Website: bh-photo
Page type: payment
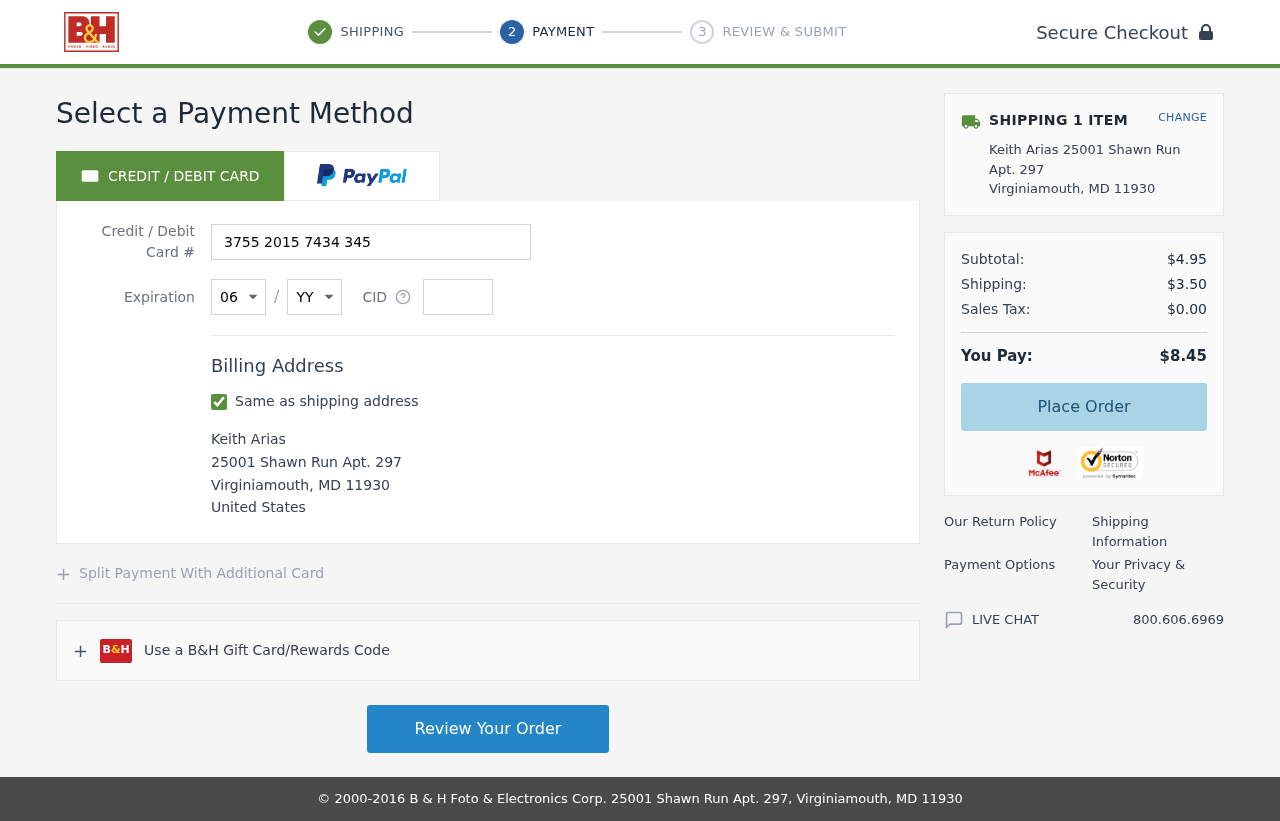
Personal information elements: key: PII_CARD_CVV
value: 1864
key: PII_CARD_EXPIRY_MONTH
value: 06
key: PII_CARD_EXPIRY_YEAR
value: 27
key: PII_CARD_NUMBER
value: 3755 2015 7434 345
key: PII_CITY
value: Virginiamouth
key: PII_COUNTRY
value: United States
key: PII_FULLNAME
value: Keith Arias
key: PII_POSTCODE
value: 11930
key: PII_STATE_ABBR
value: MD
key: PII_STREET
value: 25001 Shawn Run Apt. 297
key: PII_FULLNAME2
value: Keith Arias
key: PII_CITY2
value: Virginiamouth
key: PII_STATE_ABBR2
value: MD
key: PII_POSTCODE_FULL
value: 11930
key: PII_POSTCODE_NUMERIC
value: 11930
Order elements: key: ORDER_NUM_ITEMS
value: SHIPPING 1 ITEM
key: ORDER_SUBTOTAL
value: $4.95
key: ORDER_SHIPPING_COST
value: $3.50
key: ORDER_TAX
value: $0.00
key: ORDER_TOTAL
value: $8.45